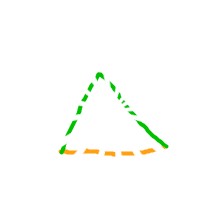
Shape: triangle